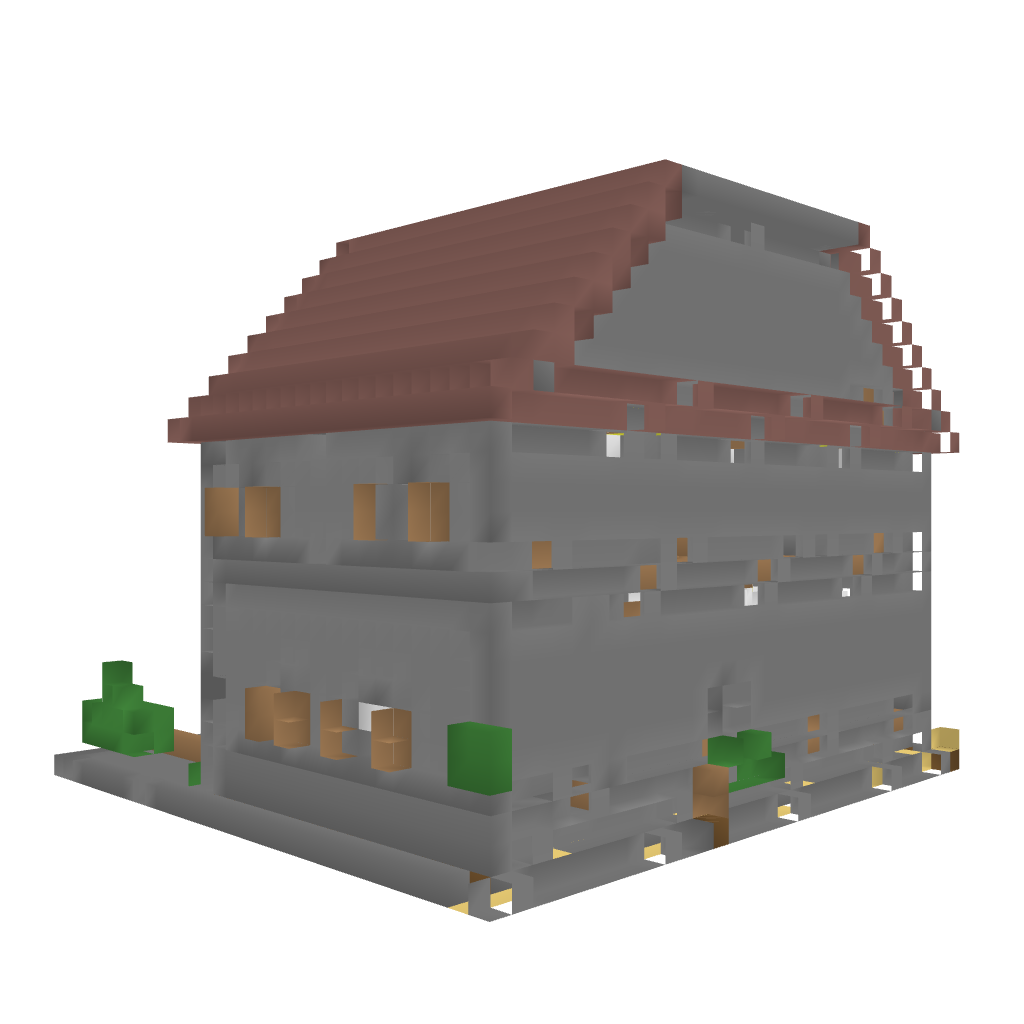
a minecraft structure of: Bender's House bad low quality